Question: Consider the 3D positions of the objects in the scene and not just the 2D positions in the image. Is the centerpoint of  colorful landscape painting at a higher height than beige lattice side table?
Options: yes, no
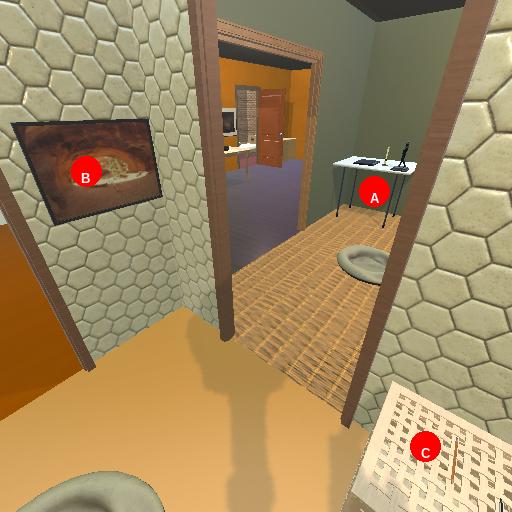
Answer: yes